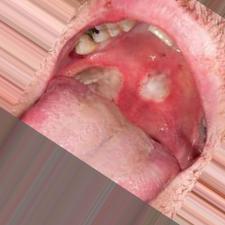
Condition: Mouth Ulcer